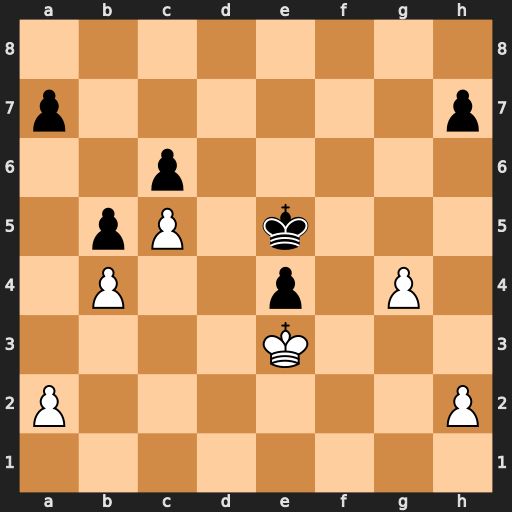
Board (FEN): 8/p6p/2p5/1pP1k3/1P2p1P1/4K3/P6P/8
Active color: w
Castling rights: -
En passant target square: -
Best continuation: h4 Kd5 h5 Ke5 h6